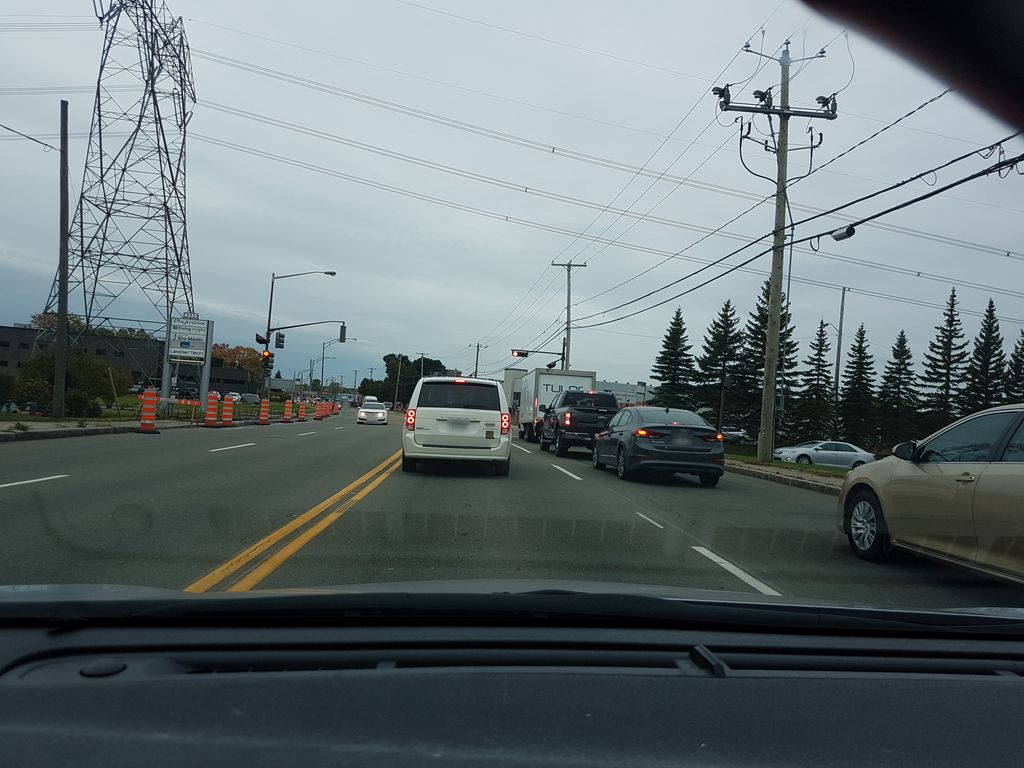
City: quebec_city